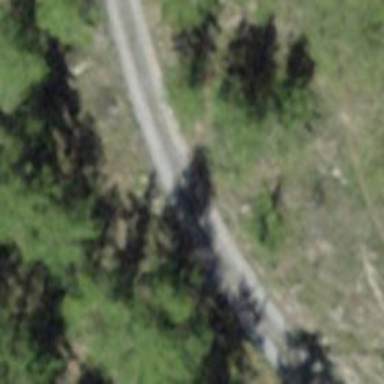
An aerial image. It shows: Compacted track road with grade3 tracktype.